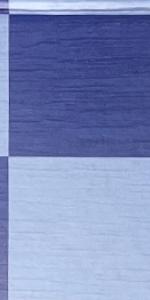
Label: Empty